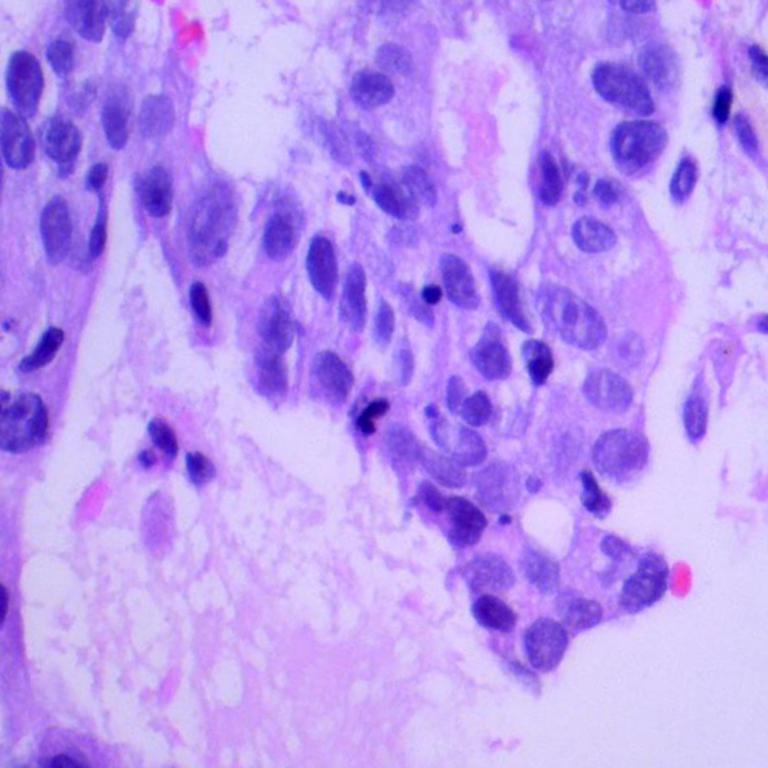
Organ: lung
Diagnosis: adenocarcinomas